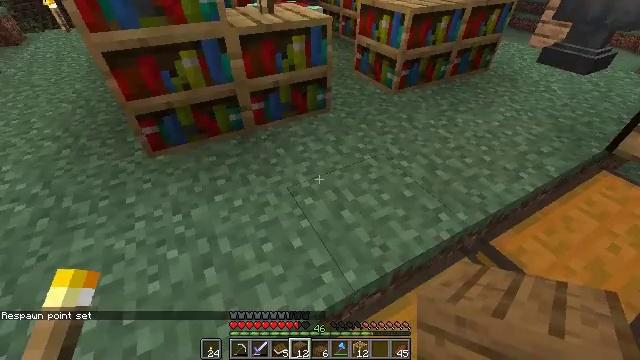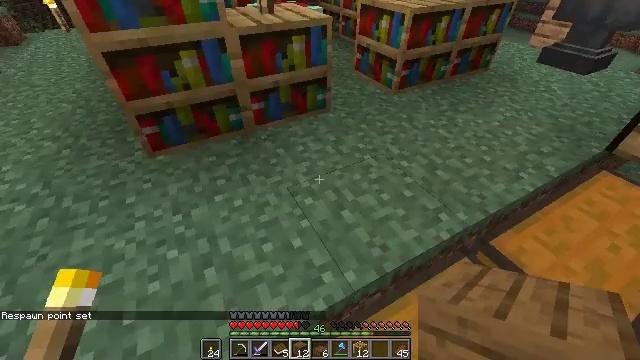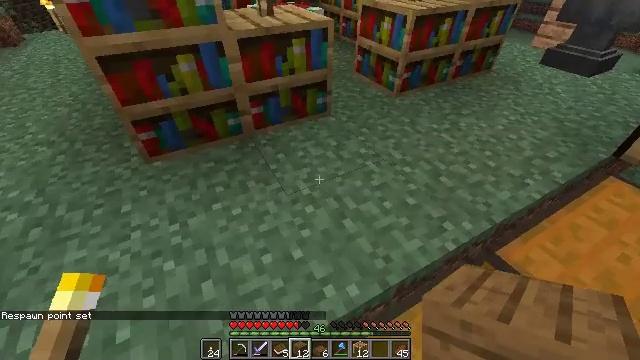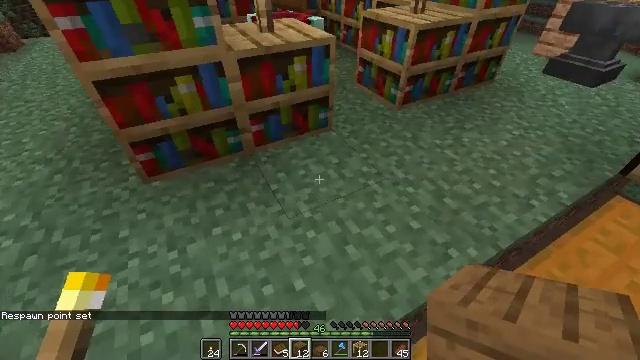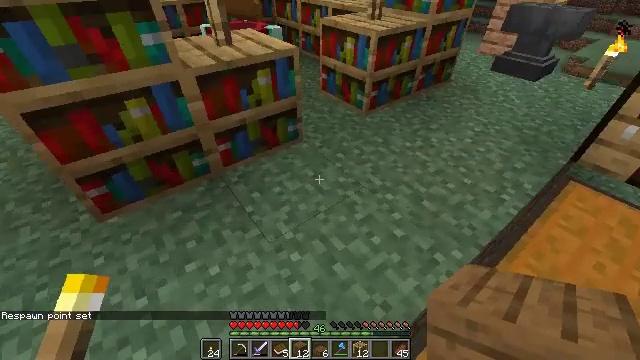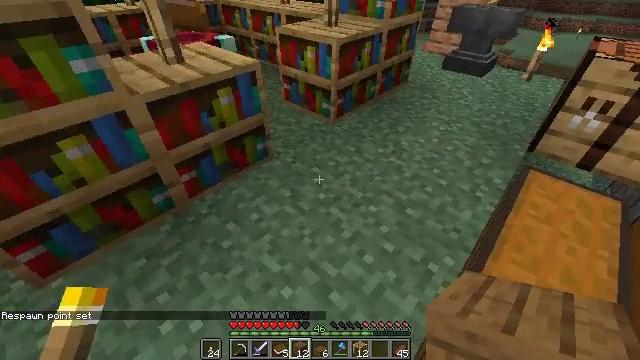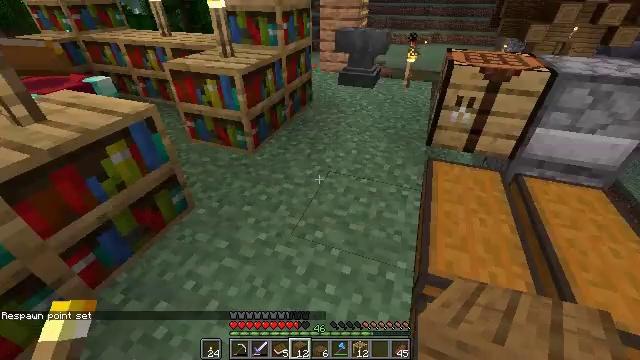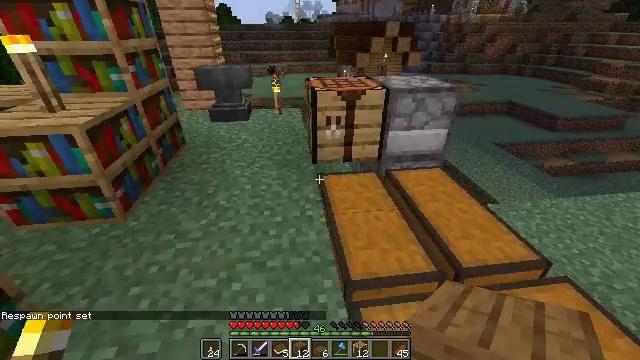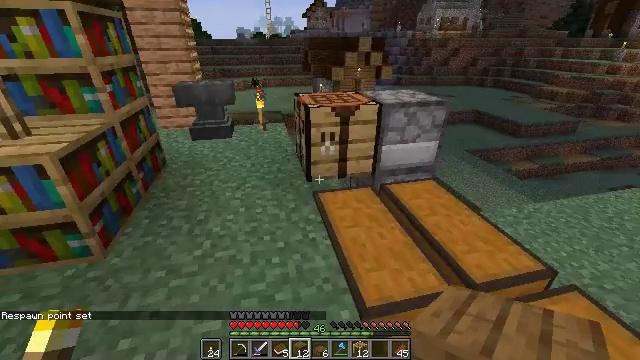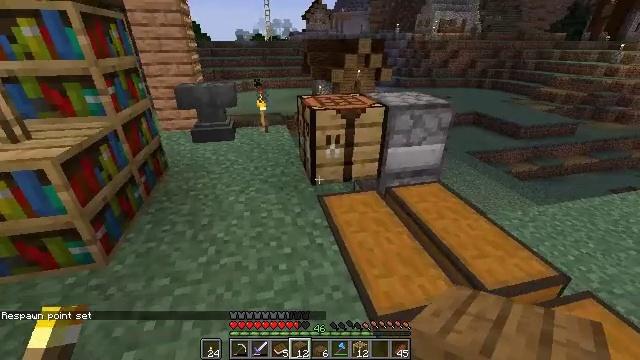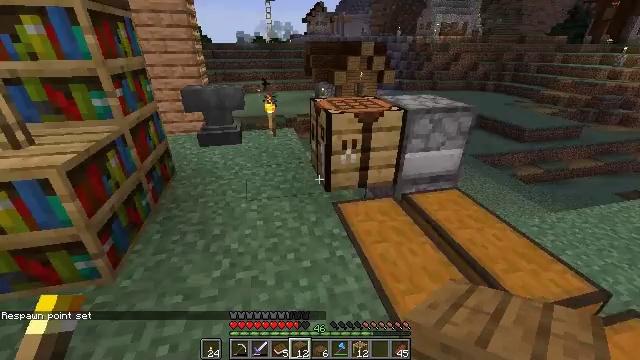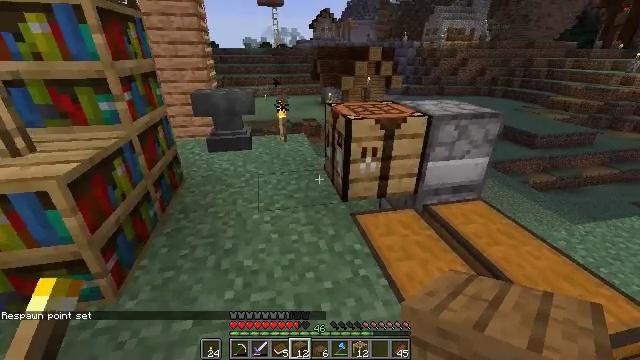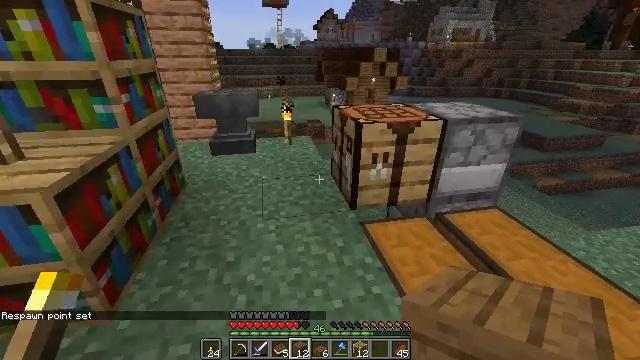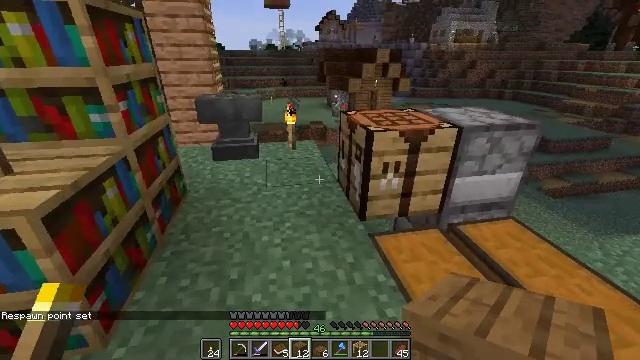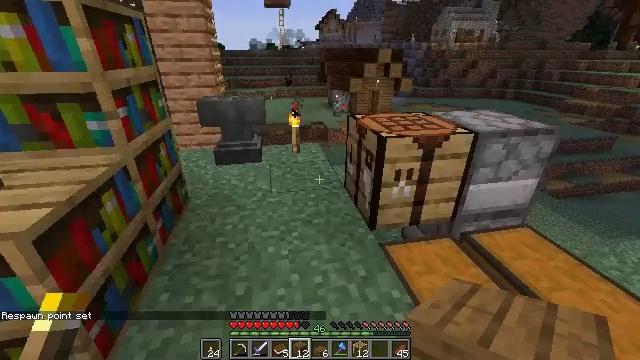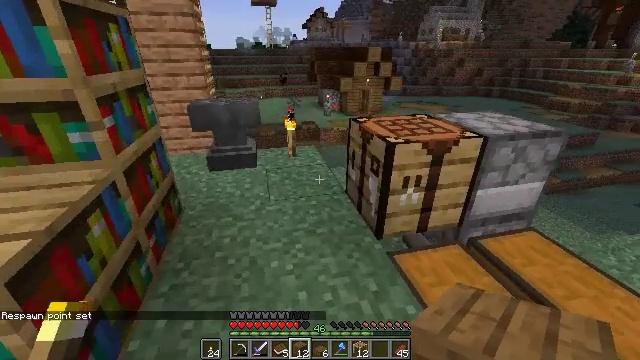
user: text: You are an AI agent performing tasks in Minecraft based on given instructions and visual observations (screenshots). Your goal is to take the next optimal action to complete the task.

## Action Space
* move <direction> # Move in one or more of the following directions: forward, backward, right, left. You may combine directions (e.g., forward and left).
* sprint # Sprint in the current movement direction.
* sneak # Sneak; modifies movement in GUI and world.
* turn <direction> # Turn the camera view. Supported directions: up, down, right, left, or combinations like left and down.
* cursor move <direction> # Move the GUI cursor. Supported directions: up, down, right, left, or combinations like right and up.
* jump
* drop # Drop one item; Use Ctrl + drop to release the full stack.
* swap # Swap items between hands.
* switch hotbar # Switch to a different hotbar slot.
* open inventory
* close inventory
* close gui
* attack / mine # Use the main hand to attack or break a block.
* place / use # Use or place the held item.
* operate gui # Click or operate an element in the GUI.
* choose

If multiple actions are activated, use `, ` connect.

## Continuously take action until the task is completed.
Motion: motion action
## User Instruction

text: Open the crafting table to craft a spruce fence gate.
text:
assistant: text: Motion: no_op
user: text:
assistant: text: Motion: move forward
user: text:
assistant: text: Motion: move forward
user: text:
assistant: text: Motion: move forward and move left, turn right
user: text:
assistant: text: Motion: move forward and move left, turn right
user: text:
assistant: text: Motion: move forward and move left, turn right and up
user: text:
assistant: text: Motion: move forward and move left, turn right and up
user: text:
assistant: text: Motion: move forward and move left, turn right and up
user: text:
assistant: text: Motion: move forward and move left
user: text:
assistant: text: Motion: move forward and move left
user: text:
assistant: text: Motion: move forward, turn left
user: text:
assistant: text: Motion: move forward
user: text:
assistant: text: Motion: move forward and move left
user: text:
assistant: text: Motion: move forward and move left
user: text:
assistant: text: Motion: move forward and move left, turn right
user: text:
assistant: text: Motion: move forward and move left, turn right and down
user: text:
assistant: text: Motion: turn right
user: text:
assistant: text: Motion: turn right
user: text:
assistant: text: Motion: no_op
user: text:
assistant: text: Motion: use / place
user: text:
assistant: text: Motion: use / place
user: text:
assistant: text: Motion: use / place
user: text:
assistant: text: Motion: use / place
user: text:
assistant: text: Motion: no_op
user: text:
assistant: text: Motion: no_op
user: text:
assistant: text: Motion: no_op
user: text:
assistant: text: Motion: no_op
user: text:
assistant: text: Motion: cursor move right
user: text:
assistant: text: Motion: cursor move right
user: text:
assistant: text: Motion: cursor move up